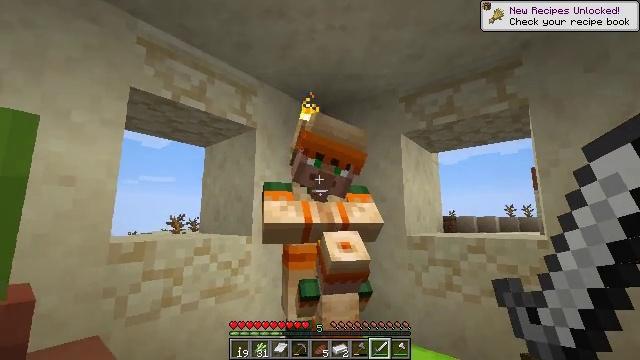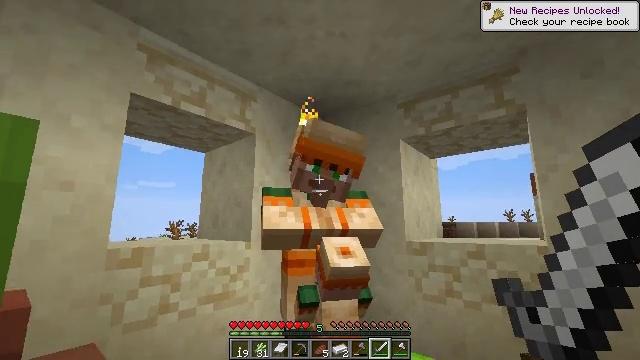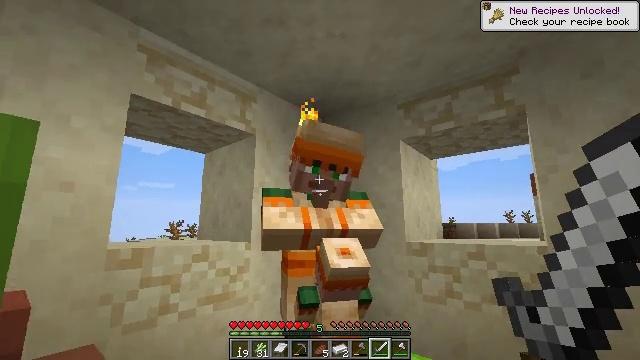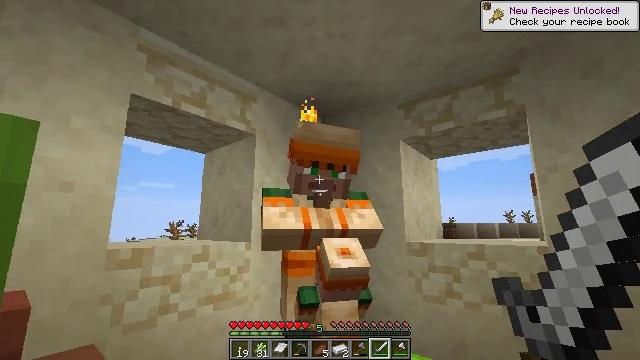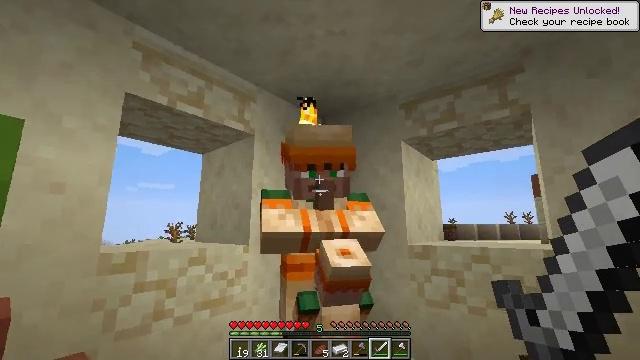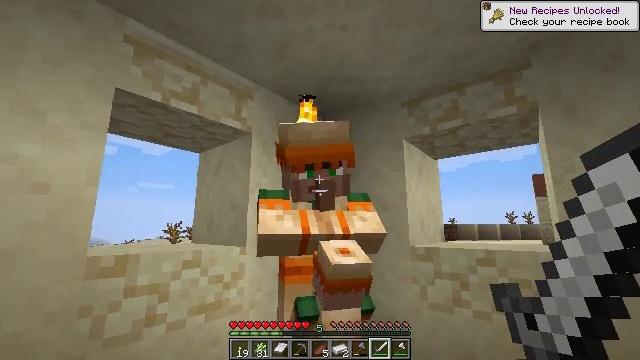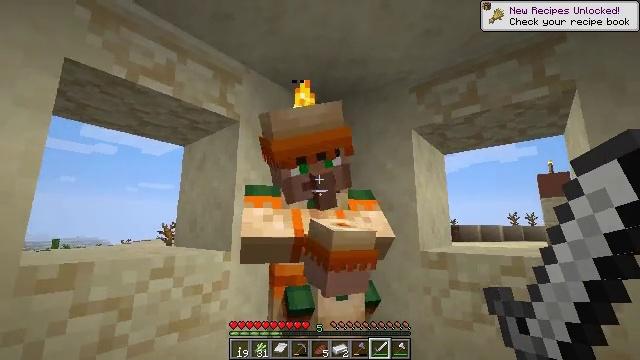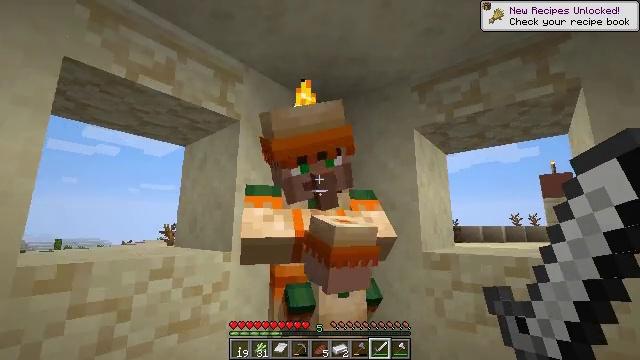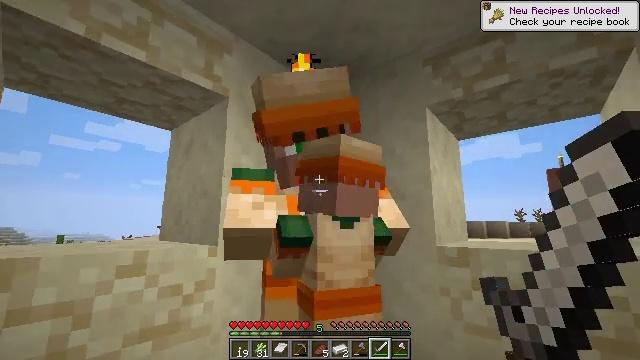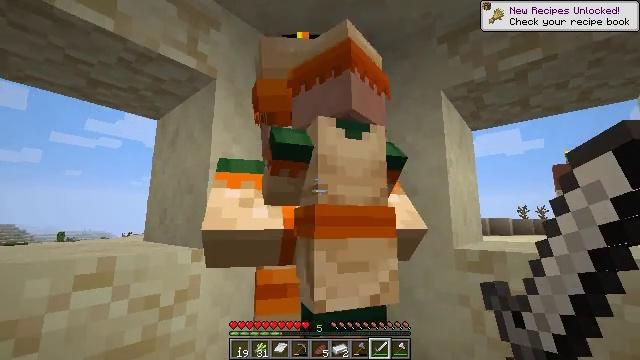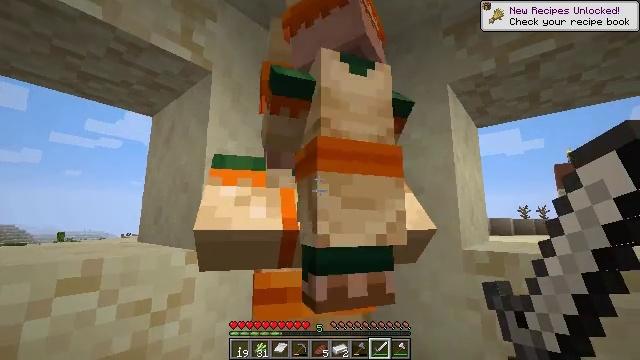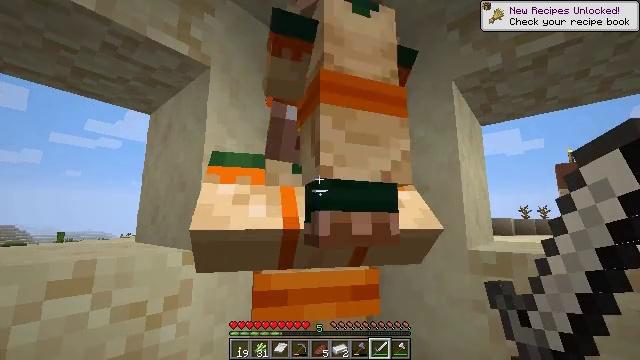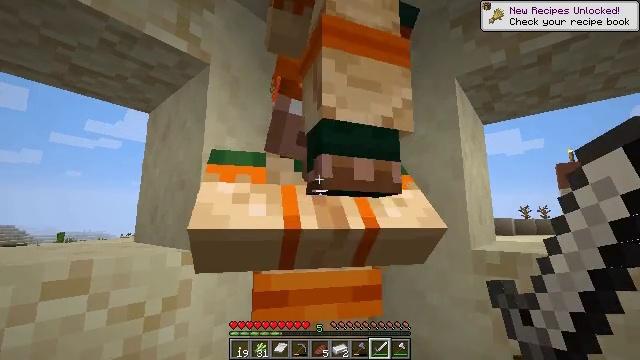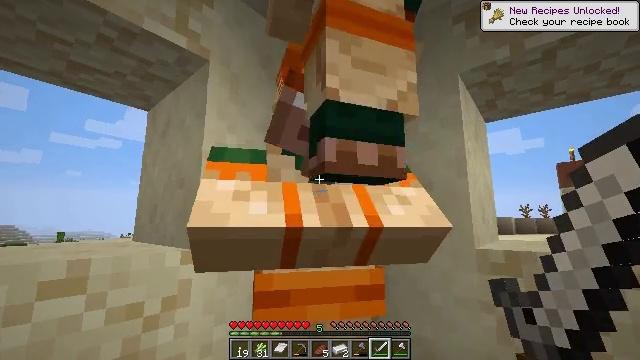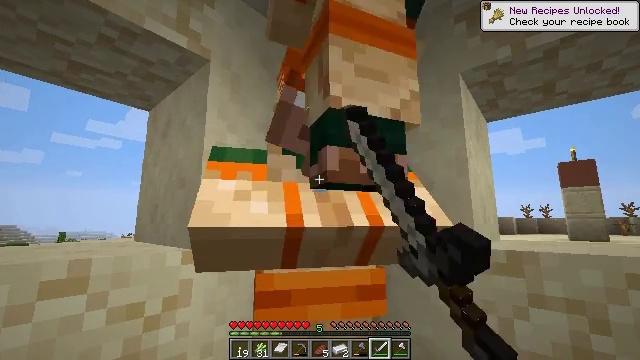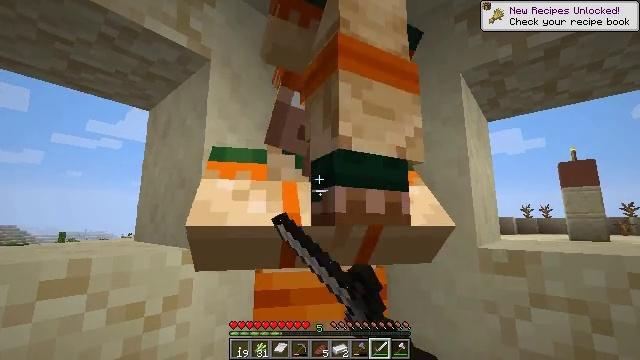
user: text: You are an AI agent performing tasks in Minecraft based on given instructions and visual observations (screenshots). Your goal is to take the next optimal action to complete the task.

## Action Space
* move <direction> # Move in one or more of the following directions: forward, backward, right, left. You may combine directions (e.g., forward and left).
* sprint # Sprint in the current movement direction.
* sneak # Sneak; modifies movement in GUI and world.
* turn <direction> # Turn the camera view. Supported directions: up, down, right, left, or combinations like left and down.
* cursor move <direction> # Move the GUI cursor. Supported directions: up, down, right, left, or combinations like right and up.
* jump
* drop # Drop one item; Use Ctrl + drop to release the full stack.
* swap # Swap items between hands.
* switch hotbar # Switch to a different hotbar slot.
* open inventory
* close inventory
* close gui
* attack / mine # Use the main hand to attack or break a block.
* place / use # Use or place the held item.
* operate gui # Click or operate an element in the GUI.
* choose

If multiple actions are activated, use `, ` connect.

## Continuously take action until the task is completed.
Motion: motion action
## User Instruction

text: Reclaim the smooth sandstone slab by mining it.
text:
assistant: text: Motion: turn up
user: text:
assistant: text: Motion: no_op
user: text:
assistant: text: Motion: no_op
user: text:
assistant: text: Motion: move forward
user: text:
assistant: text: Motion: move forward
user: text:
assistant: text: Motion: move forward
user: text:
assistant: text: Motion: move forward
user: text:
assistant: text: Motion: move forward
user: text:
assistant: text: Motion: no_op
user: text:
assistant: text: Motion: no_op
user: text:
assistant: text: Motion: no_op
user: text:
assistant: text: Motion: no_op
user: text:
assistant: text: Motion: use / place
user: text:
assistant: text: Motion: use / place
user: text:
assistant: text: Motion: use / place
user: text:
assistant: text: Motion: use / place
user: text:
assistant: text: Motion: no_op
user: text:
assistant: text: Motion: no_op
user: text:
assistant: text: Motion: no_op
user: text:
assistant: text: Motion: no_op
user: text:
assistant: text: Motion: no_op
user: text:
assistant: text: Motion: no_op
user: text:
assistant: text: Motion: no_op
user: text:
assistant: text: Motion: no_op
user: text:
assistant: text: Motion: no_op
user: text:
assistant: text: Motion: no_op
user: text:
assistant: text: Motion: no_op
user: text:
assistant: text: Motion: no_op
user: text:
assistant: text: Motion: no_op
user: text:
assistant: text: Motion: no_op